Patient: sex M, age 79
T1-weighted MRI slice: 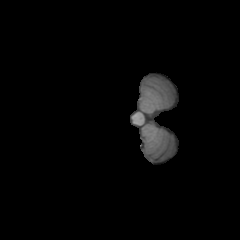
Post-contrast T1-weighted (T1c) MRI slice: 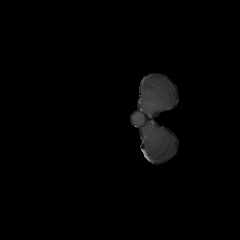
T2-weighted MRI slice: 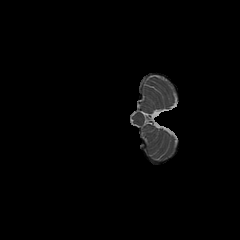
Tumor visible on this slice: no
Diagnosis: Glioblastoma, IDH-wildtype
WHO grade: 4